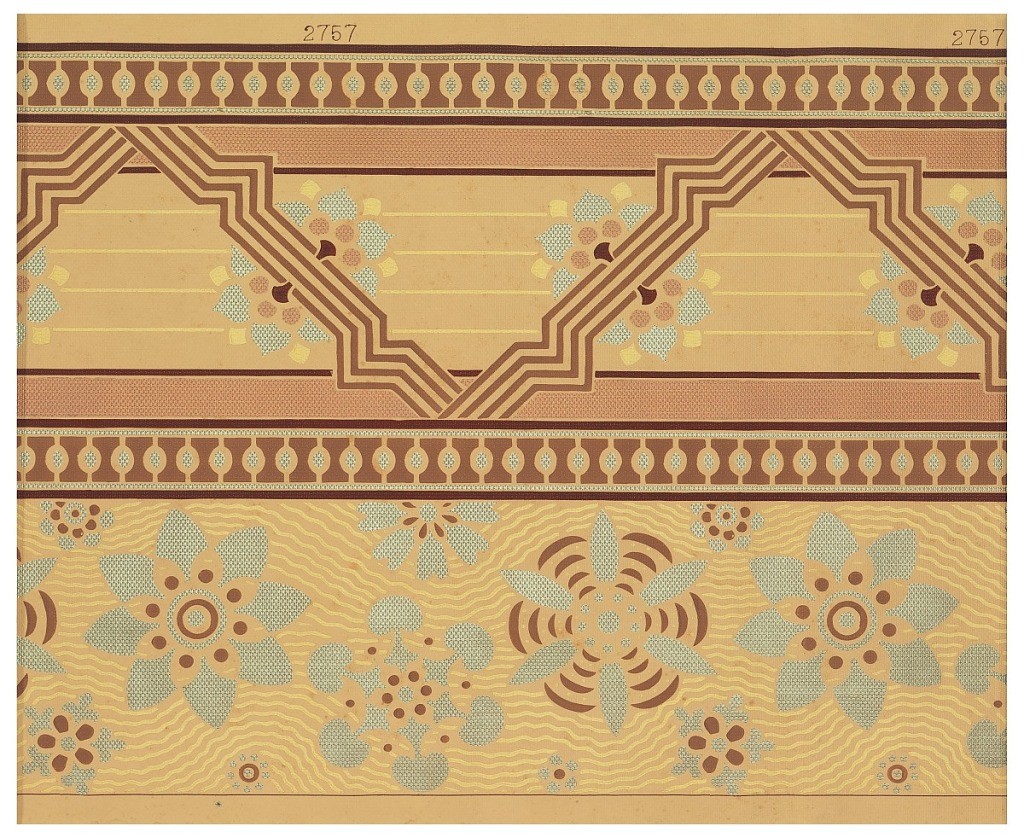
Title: Ceiling border
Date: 1875–1900
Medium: Machine-printed paper
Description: Wallpaper roll. Borders or sidewall: two different designs each occupying half the paper width. Stylized blue flowers on wavy background; and zig-zag motif with blue flowers. Printed in blue and metallic copper.